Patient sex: M
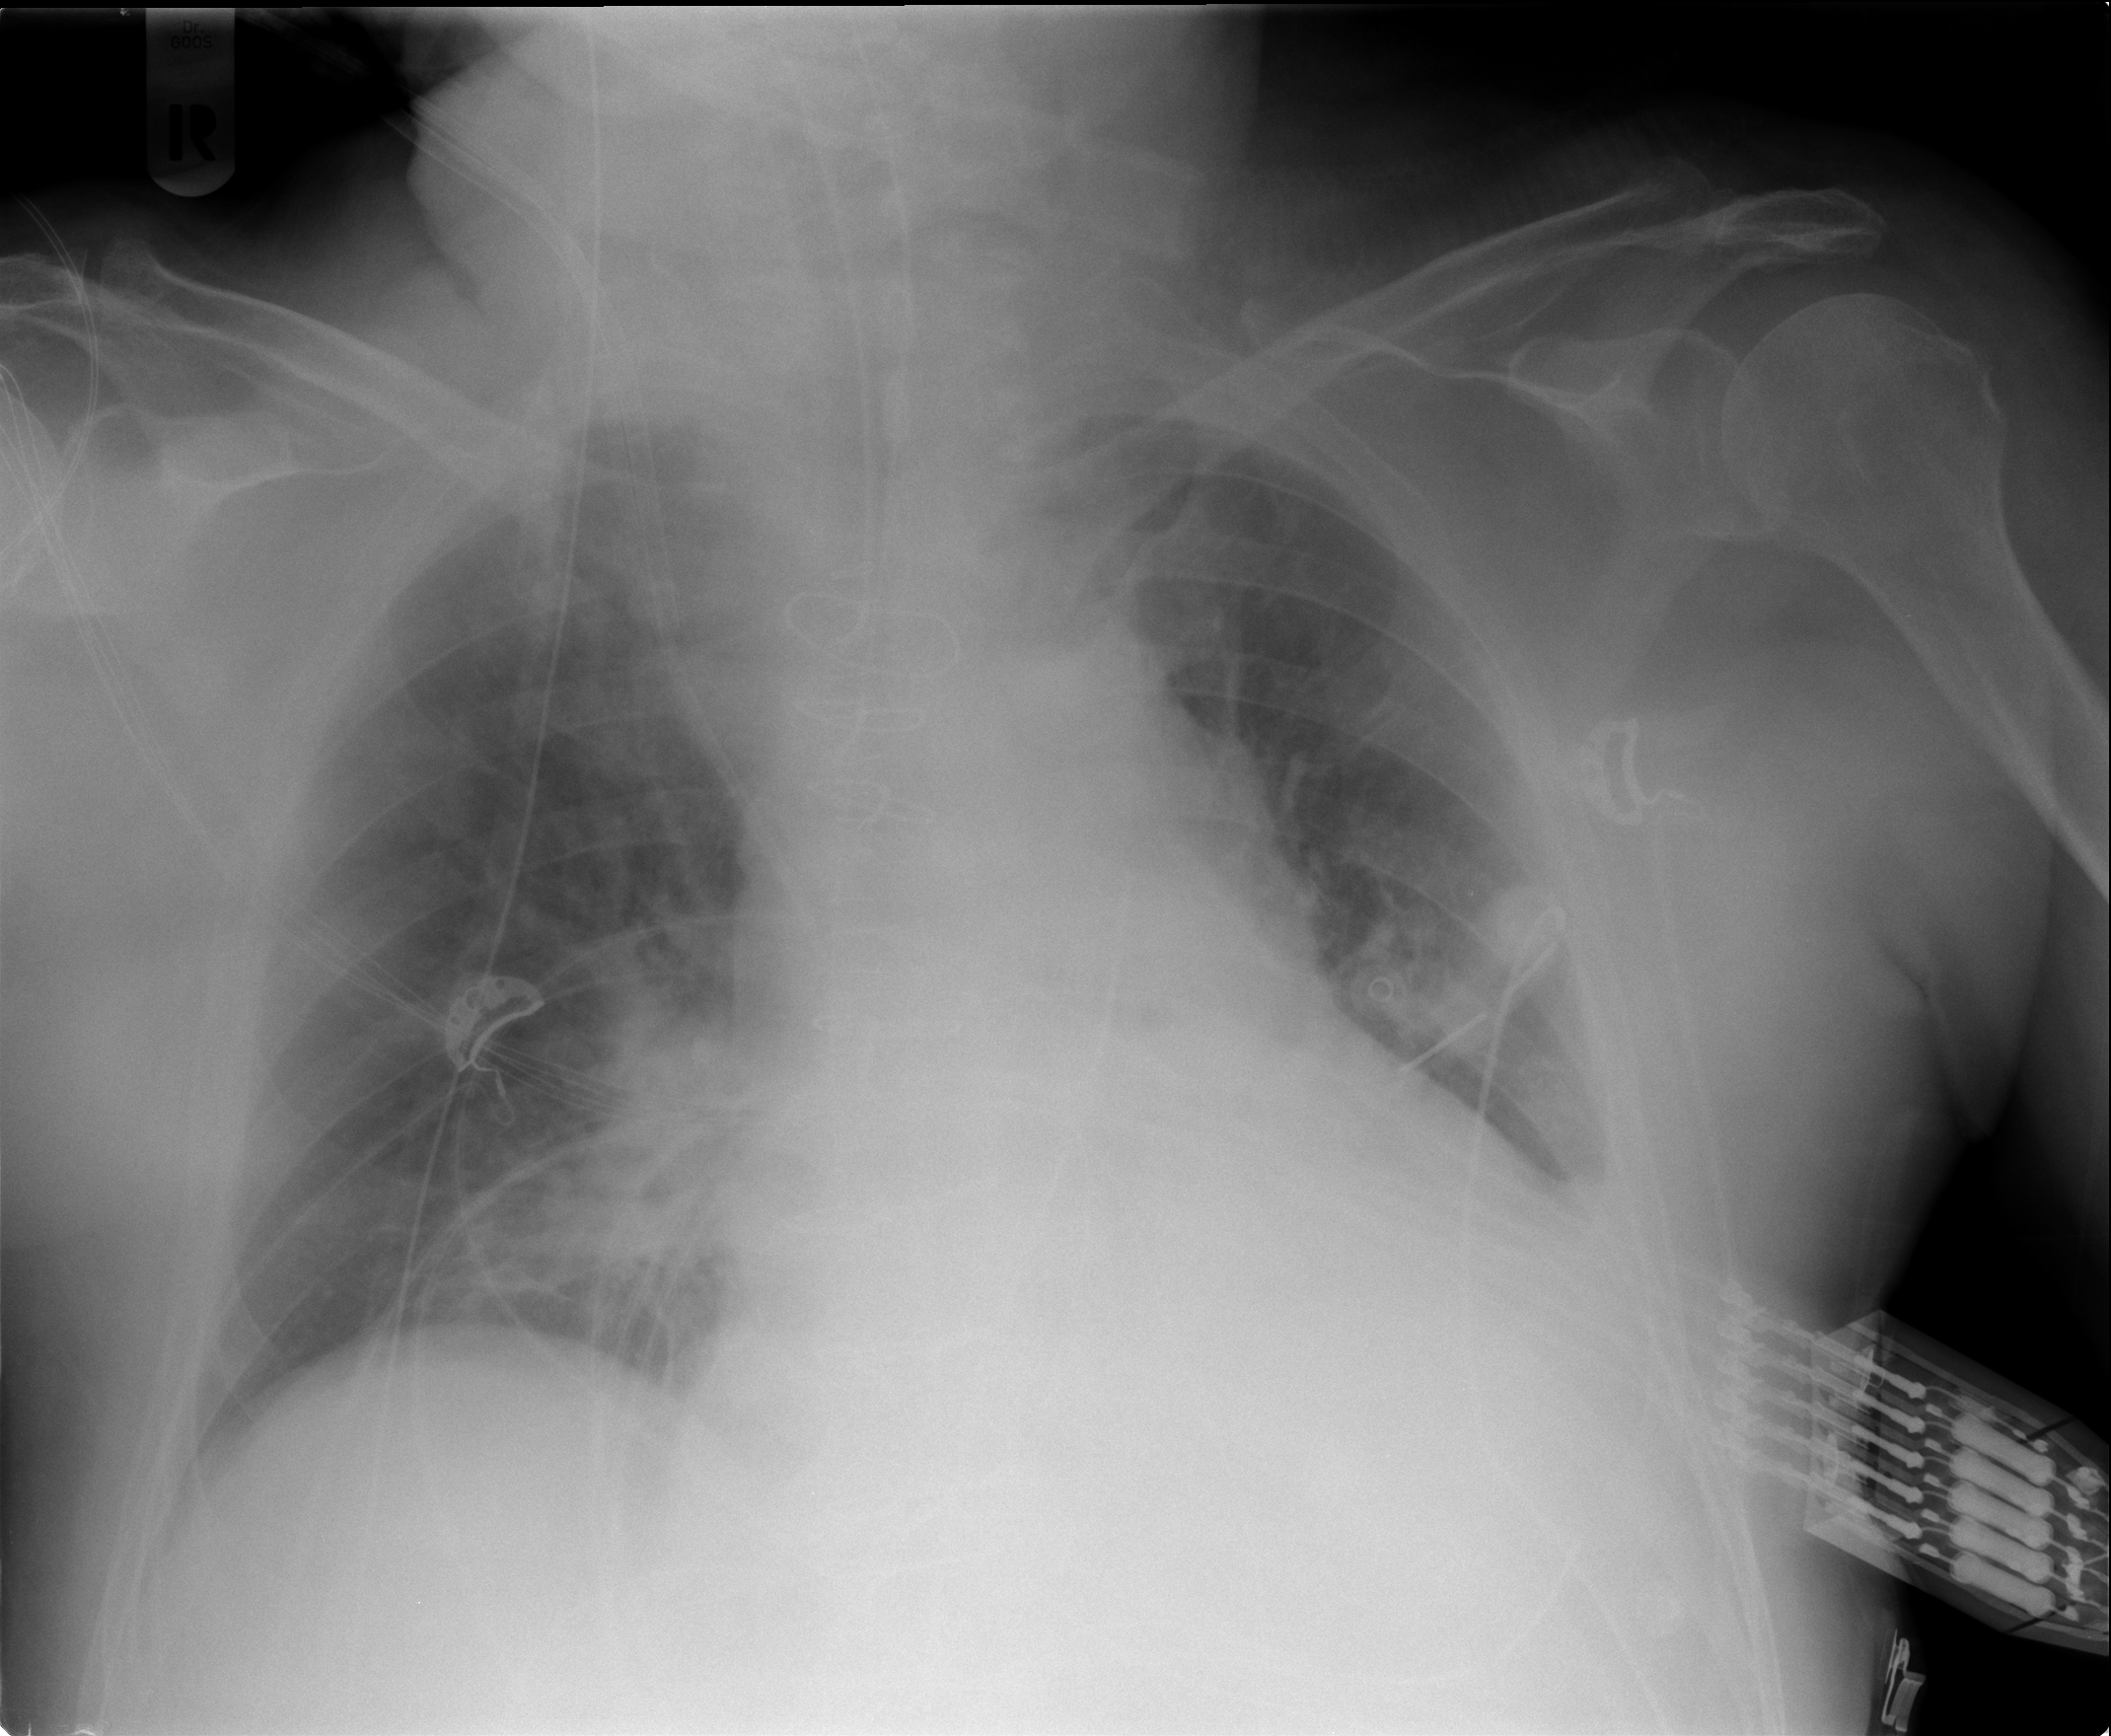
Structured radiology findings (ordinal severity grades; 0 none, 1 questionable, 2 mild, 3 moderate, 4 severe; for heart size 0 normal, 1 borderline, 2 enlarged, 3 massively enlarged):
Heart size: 2
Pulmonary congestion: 2
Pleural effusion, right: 0
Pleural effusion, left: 2
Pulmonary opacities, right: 2
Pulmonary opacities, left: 0
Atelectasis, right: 2
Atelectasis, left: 2